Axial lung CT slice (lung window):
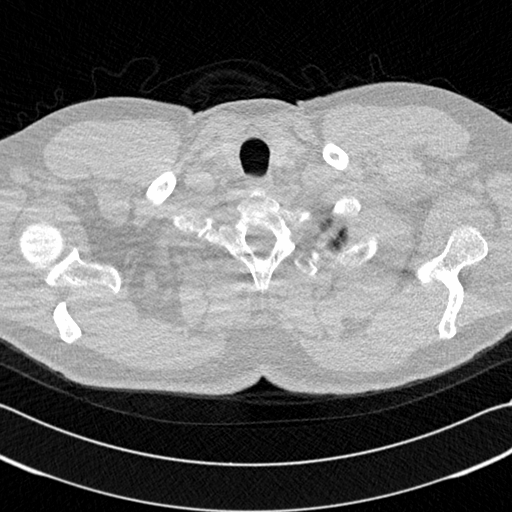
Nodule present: no